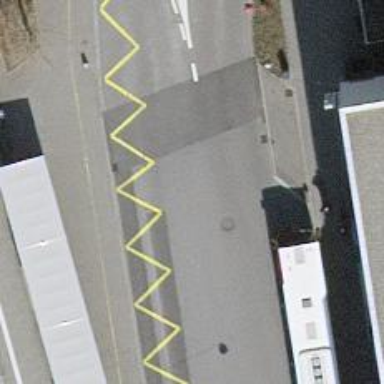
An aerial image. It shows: Bus stop with shelter for public transportation.